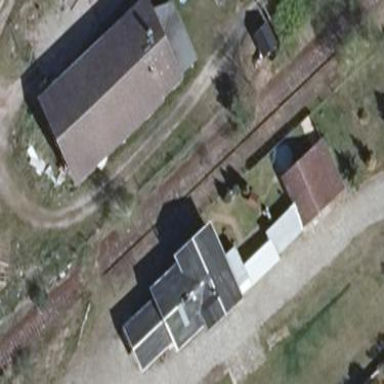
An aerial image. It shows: House with multiple parts.